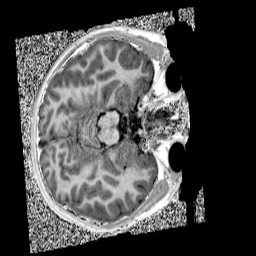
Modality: UNIT1
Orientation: axial
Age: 10
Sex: male
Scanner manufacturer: siemens
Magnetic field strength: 3 T
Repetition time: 4 s
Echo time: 0.00299 s